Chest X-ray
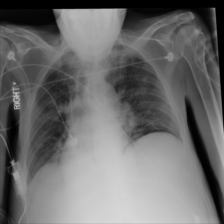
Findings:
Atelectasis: negative
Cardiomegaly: negative
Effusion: negative
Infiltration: negative
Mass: negative
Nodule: negative
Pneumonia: negative
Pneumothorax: negative
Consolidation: negative
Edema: negative
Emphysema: negative
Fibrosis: negative
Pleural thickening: negative
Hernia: negative